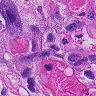
Metastatic tissue present: yes